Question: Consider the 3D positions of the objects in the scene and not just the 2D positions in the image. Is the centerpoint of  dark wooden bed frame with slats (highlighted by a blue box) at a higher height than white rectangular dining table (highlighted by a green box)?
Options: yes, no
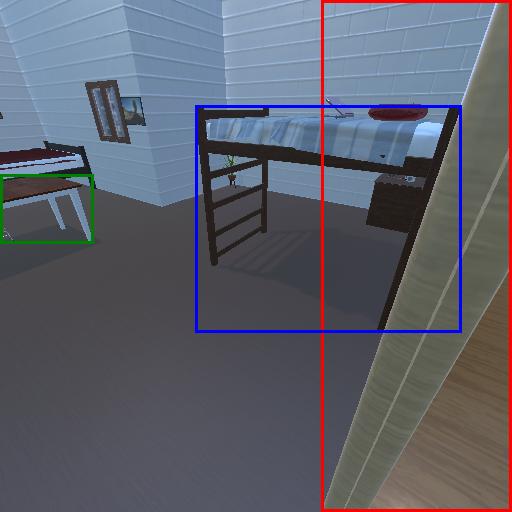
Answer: yes